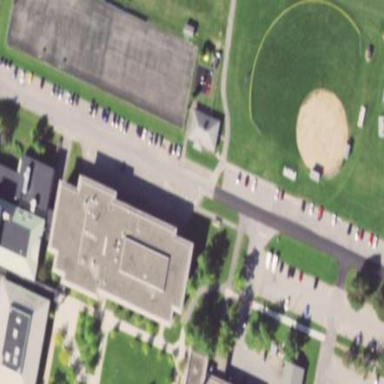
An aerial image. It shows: College building.